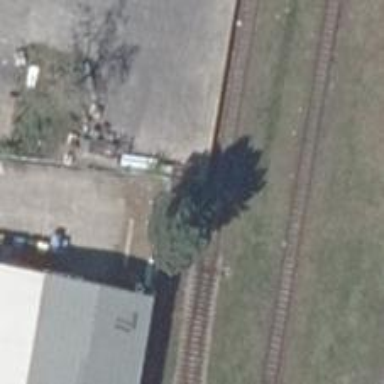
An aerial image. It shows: Railway switch.